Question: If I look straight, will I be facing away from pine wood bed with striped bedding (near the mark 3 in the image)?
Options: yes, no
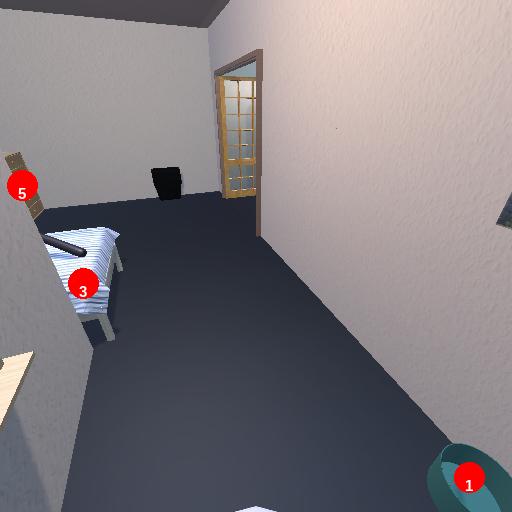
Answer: yes